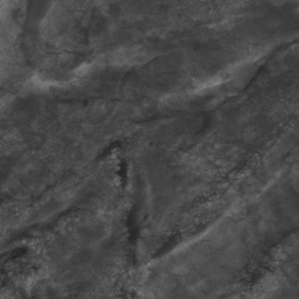
Label: non_frost